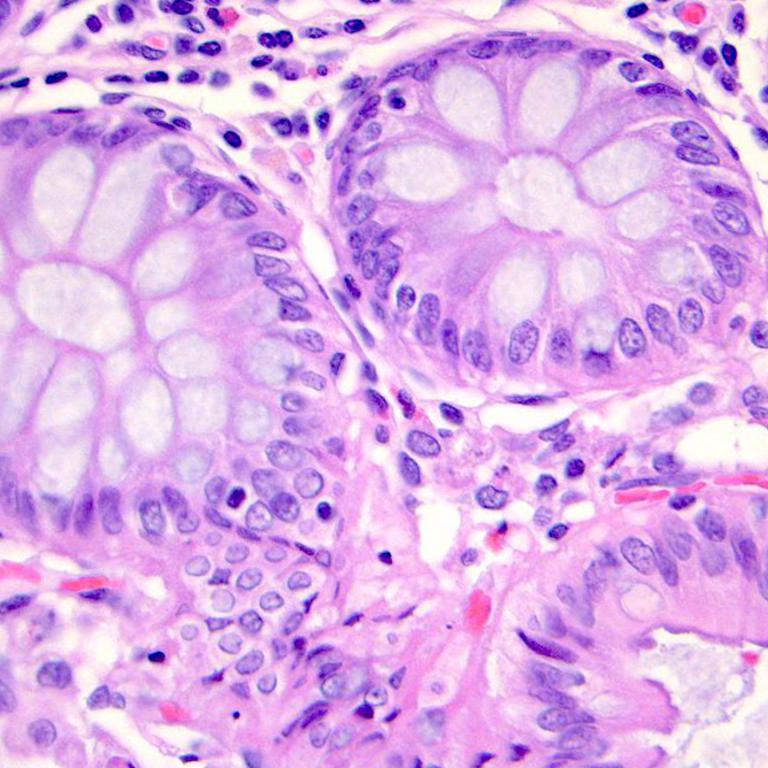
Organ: colon
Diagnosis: benign